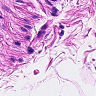
Metastatic tissue present: no